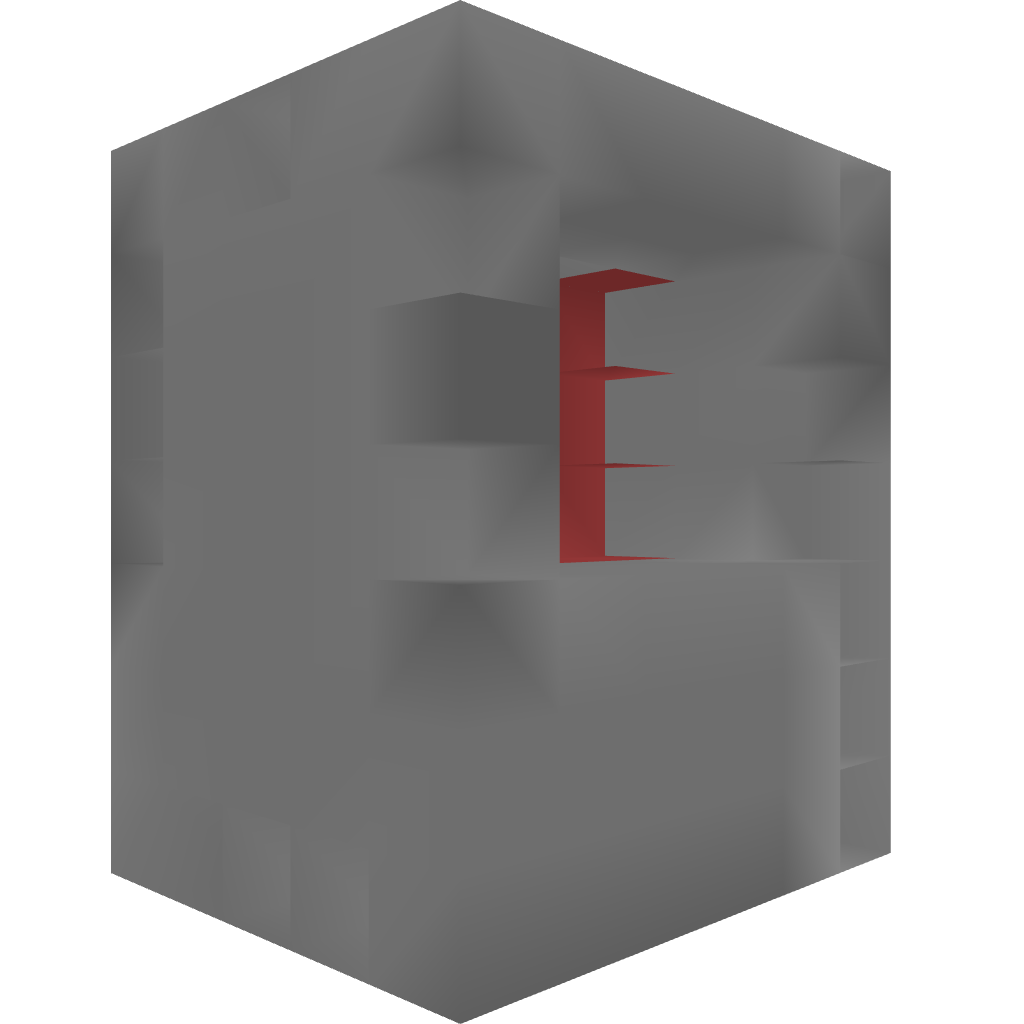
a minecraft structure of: Lavawalk 1 bad low quality